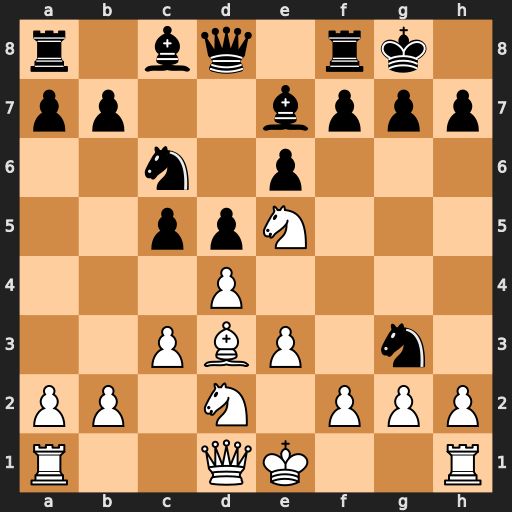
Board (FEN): r1bq1rk1/pp2bppp/2n1p3/2ppN3/3P4/2PBP1n1/PP1N1PPP/R2QK2R
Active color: w
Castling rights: KQ
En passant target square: -
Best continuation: Bxh7+ Kxh7 hxg3+ Kg8 Qh5